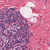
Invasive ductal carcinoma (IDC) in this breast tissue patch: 0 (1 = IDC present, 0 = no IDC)